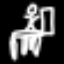
Label: chair